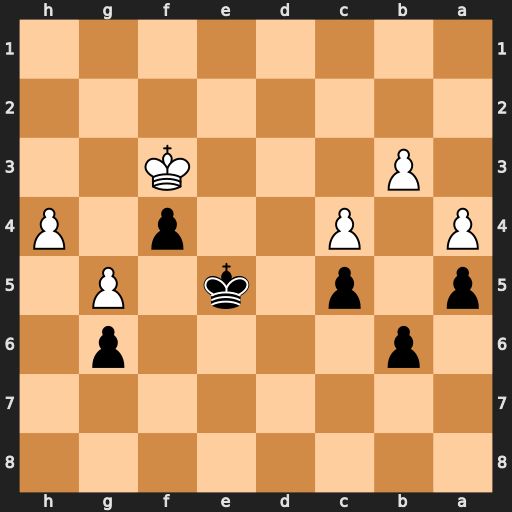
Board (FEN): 8/8/1p4p1/p1p1k1P1/P1P2p1P/1P3K2/8/8
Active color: b
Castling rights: -
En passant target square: -
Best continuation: Kf5 h5 gxh5